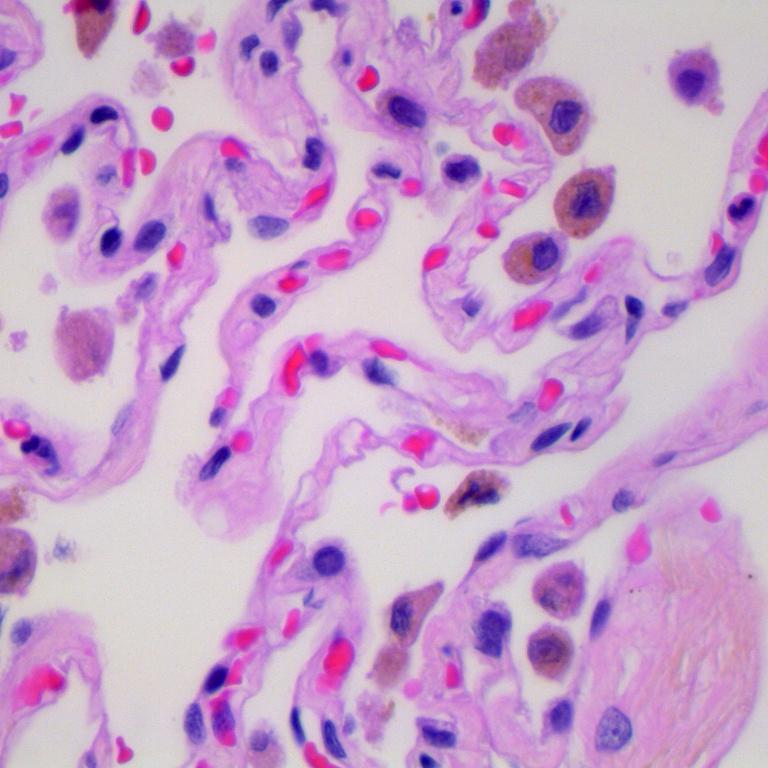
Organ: lung
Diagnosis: benign